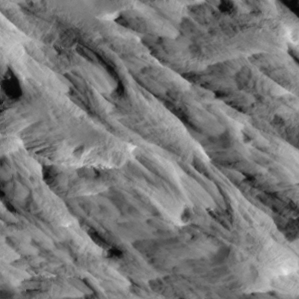
Label: non_frost